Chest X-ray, AP view. Patient: 28 years old, sex M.
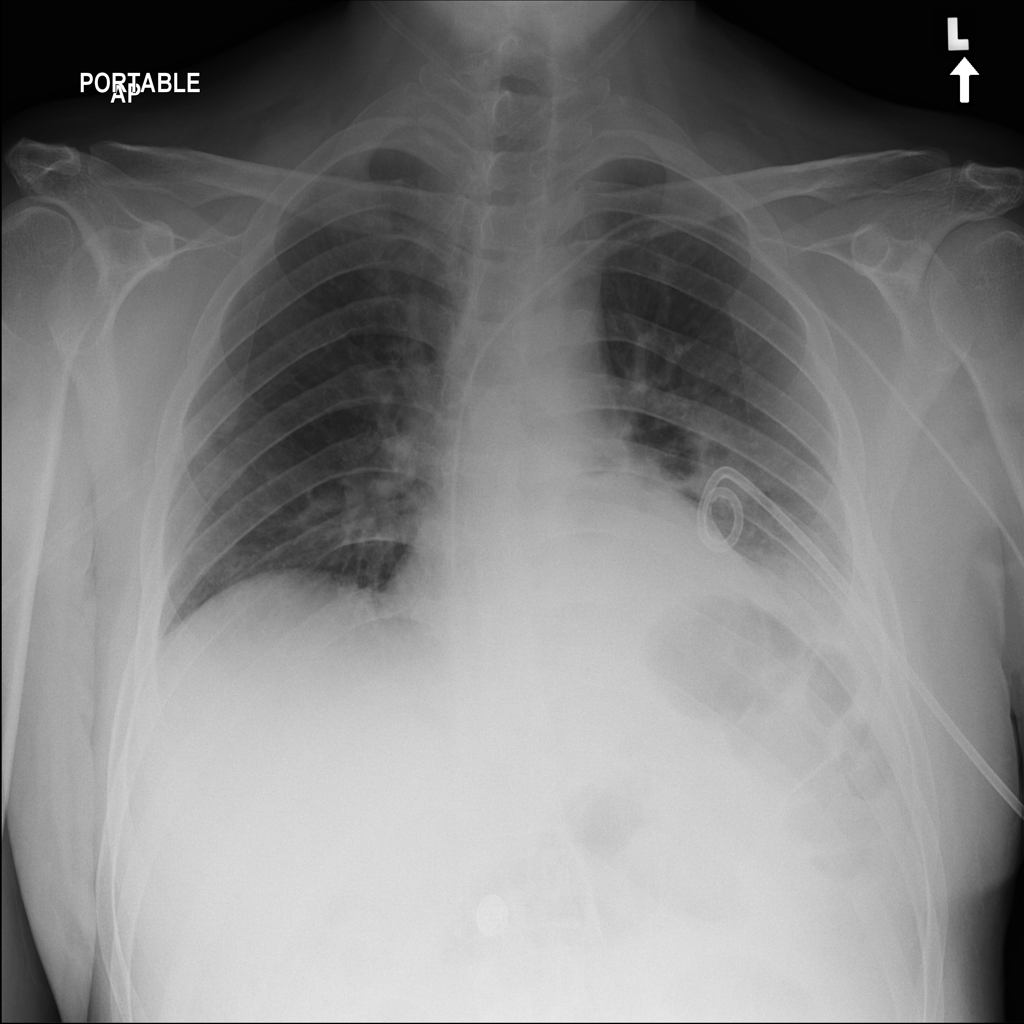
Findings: Consolidation